Question: What is the value of this measurement?
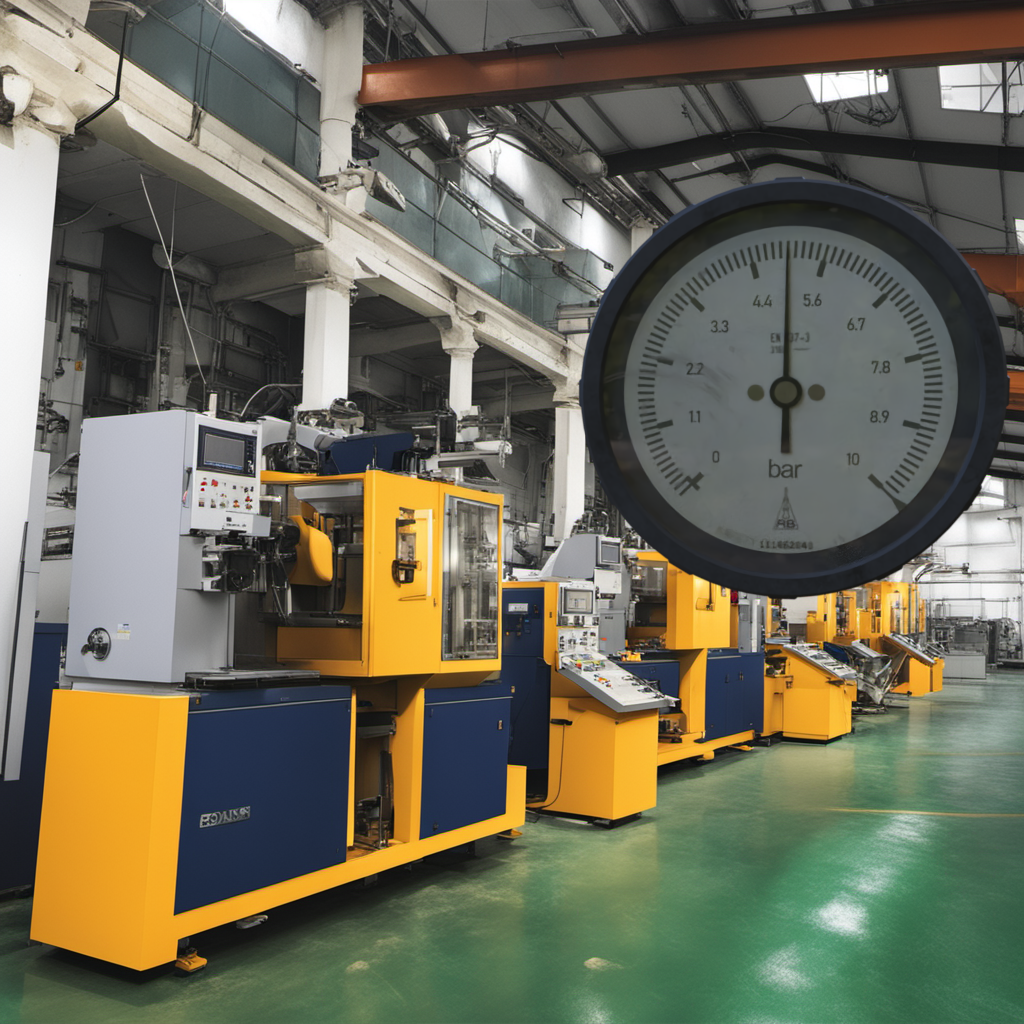
Answer: The result is 4.99
Question: What is the range of this measurement?
Answer: The range is from 0 to 10
Question: What is the minimum and maximum value range of the measurement in the image?
Answer: The minimum value is 0 and the maximum value is 10